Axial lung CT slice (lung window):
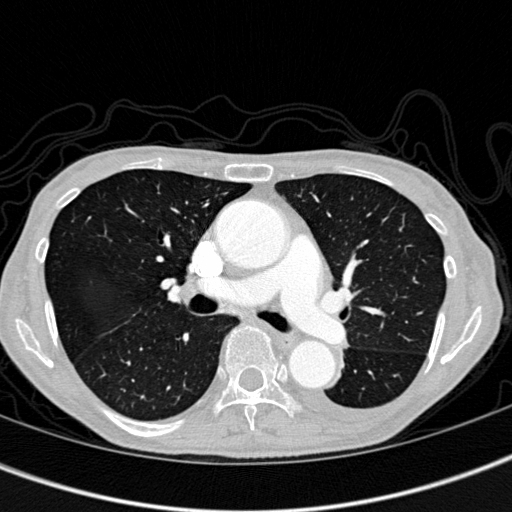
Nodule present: no